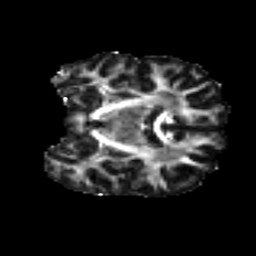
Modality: FA
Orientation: coronal
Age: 26
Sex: female
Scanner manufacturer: ge
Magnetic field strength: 3 T
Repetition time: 7.8 s
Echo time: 0.0607 s